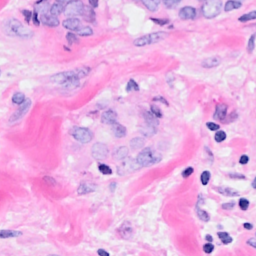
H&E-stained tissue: Breast